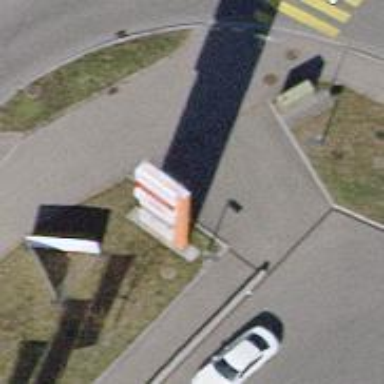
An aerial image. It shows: Billboard for advertisement.